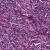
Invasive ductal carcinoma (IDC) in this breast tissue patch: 1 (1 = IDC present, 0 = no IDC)